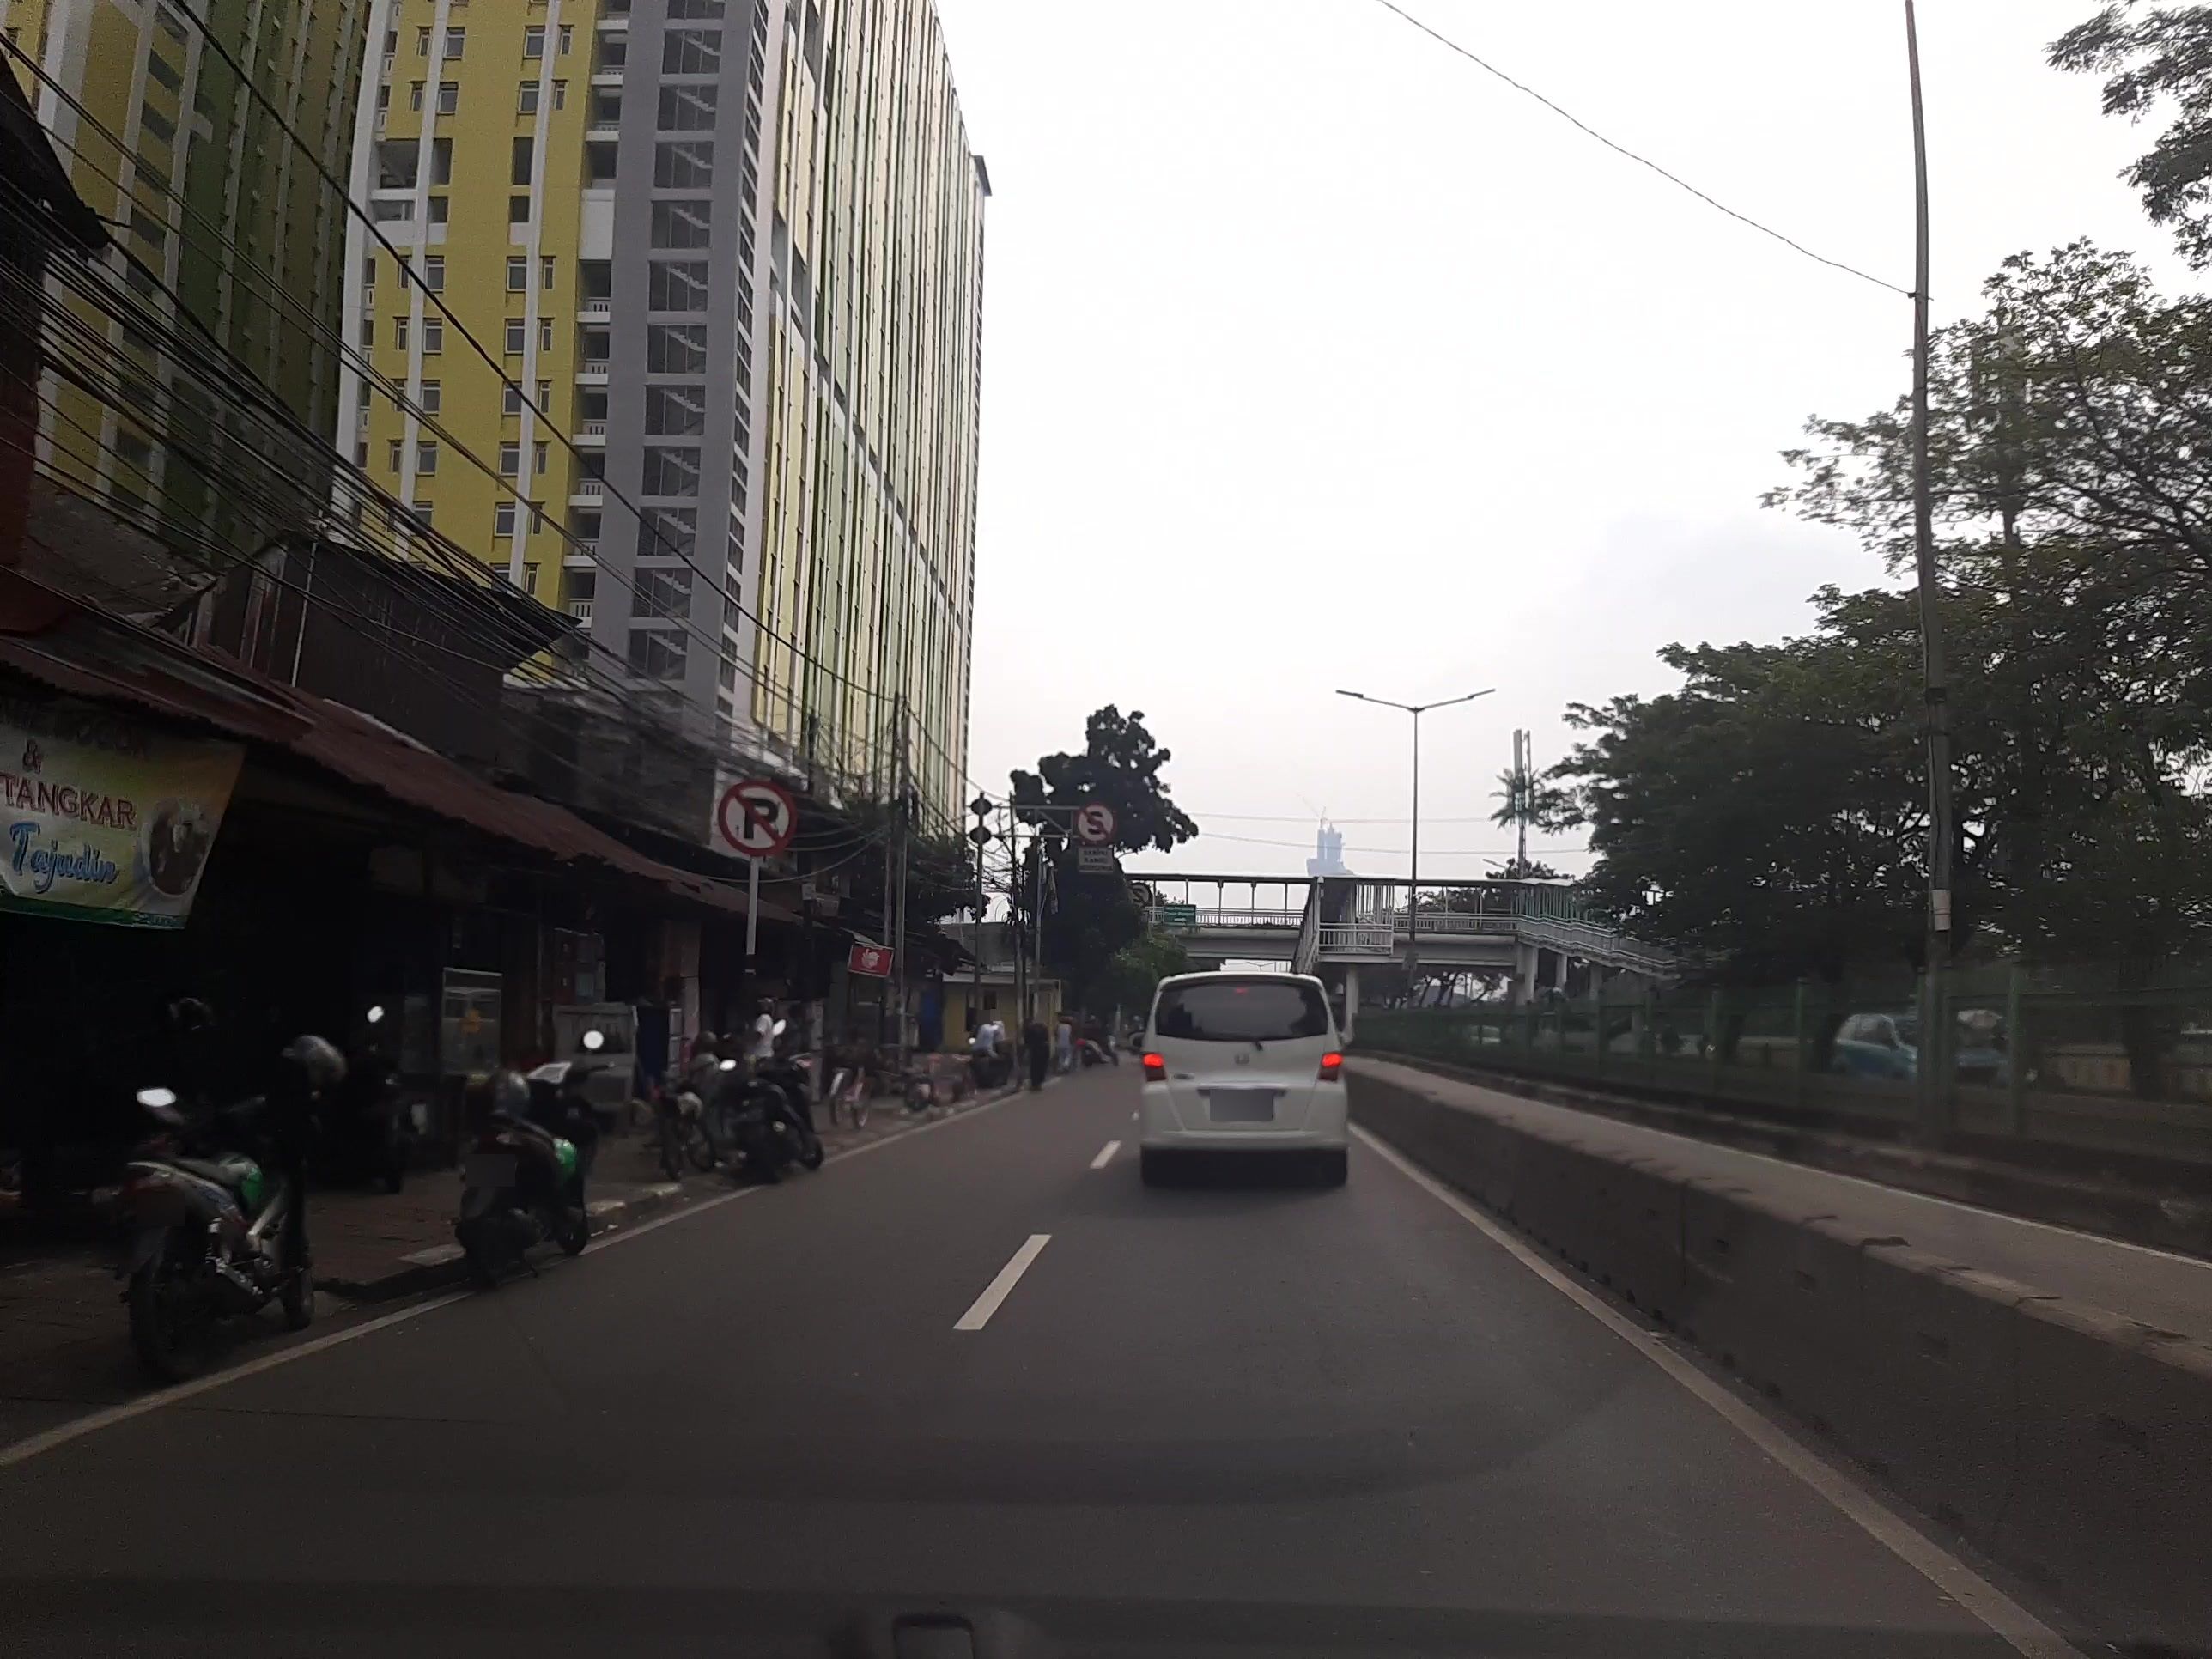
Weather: cloudy
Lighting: day
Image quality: good
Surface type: driving surface
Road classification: primary
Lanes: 2
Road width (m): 20
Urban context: urban centre
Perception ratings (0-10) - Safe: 7.03, Lively: 7.27, Beautiful: 7.25, Boring: 3.13, Depressing: 3.16, Wealthy: 2.73